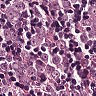
Metastatic tissue present: yes